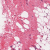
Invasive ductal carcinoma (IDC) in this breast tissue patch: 0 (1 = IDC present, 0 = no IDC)